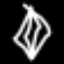
Label: diamond